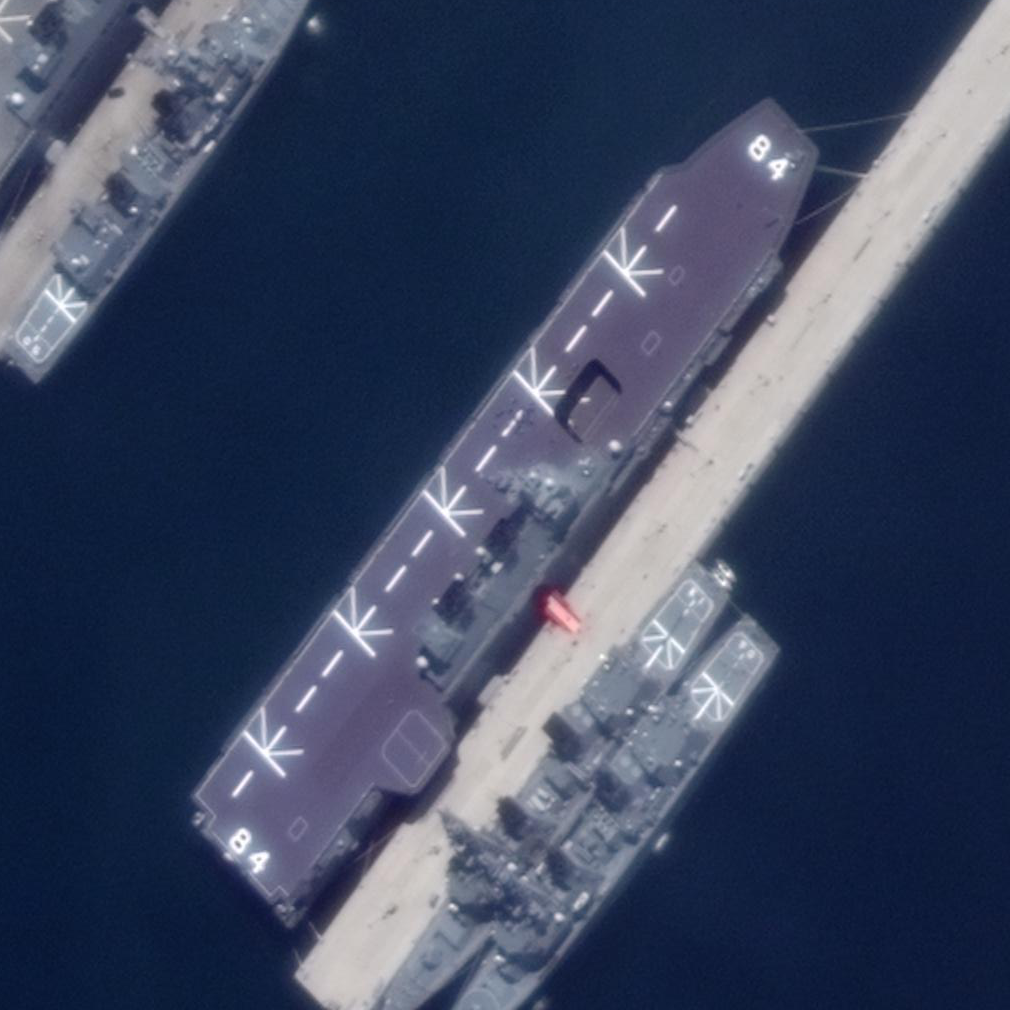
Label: assault